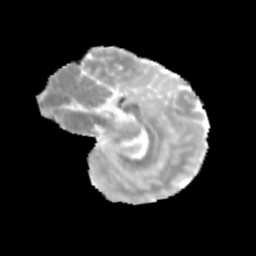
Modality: MD
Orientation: sagittal
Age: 11
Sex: male
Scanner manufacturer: siemens
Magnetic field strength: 3 T
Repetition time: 3.8 s
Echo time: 0.07 s